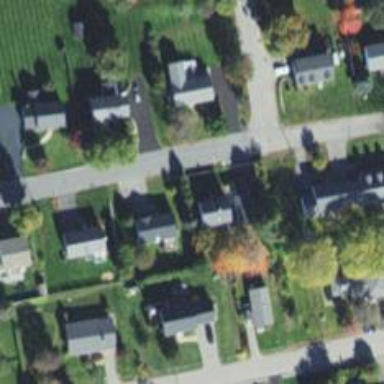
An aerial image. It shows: Driveway.